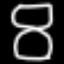
Label: hourglass